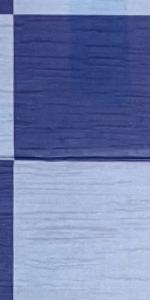
Label: Empty